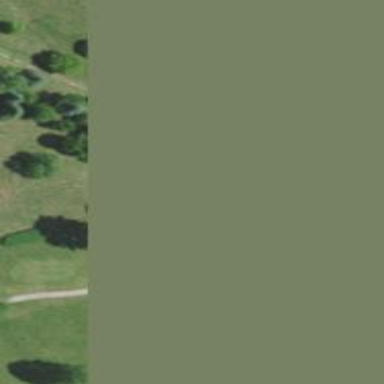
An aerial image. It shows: Pathway for golfing.